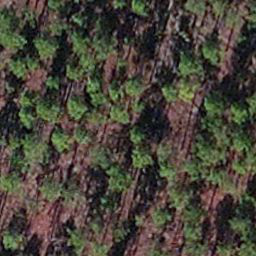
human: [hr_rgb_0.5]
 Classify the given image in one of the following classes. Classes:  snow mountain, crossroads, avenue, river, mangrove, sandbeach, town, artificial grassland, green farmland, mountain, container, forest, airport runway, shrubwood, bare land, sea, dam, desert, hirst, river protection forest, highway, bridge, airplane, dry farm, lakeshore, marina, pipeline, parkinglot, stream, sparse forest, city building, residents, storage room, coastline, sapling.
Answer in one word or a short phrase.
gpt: sapling